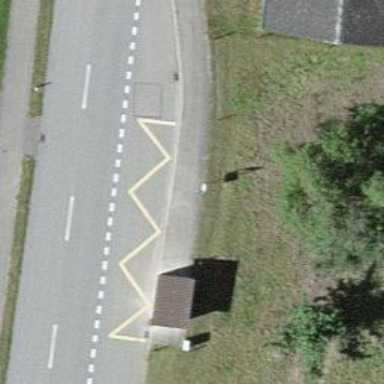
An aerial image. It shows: Bus stop with platform for public transport.